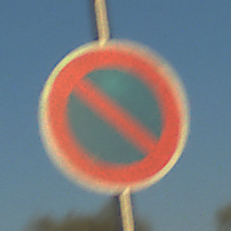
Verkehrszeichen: EingeschraenktesHalteverbot
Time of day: SunriseSunset
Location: Outdoor (RoadRail)
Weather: Clear
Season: NotSpecified
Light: Natural